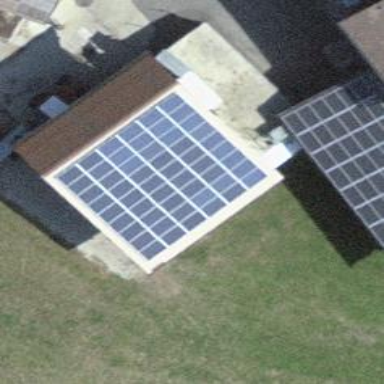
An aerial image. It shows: Solar power generator with photovoltaic panels.